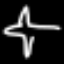
Label: airplane